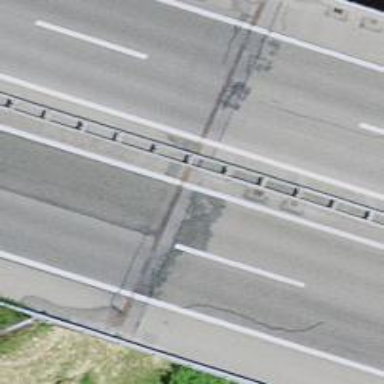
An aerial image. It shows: Asphalt motorway.